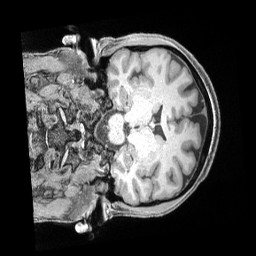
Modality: T1w
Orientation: coronal
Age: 36
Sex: male
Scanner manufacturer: siemens
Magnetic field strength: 3 T
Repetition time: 2 s
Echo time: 0.00211 s